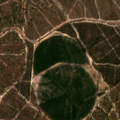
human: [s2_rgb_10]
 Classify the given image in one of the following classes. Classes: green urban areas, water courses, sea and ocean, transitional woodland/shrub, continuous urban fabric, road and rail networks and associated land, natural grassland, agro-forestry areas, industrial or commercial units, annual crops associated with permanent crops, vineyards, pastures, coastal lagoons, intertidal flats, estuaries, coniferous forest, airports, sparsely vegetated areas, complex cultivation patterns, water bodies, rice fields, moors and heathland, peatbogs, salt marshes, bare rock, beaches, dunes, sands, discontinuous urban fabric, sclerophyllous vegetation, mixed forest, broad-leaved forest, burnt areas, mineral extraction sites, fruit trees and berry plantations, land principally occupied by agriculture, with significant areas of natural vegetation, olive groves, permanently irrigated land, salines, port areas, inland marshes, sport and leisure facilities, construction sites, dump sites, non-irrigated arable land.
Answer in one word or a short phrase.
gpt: permanently irrigated land, broad-leaved forest, mixed forest, transitional woodland/shrub